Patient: sex F, age 77
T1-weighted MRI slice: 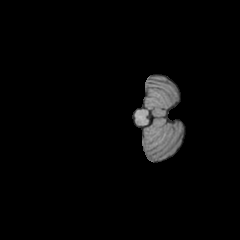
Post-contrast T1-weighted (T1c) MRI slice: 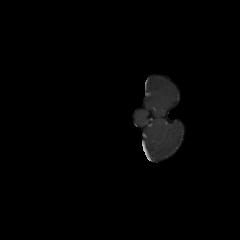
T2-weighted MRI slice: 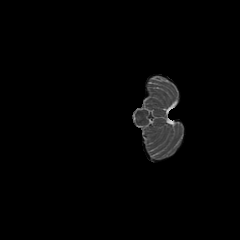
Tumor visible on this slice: no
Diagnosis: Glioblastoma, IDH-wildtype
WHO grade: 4